一年级 · 立体几何学
数一数, 图中各有几个正方体。

$(\quad)$
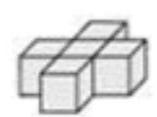
答案: 5 ; 5 ; 8$